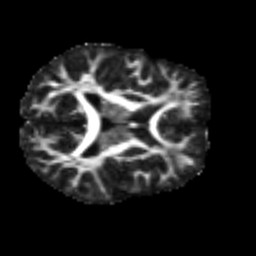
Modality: FA
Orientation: axial
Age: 22
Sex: male
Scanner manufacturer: siemens
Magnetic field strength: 3 T
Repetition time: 2.3 s
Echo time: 0.085 s